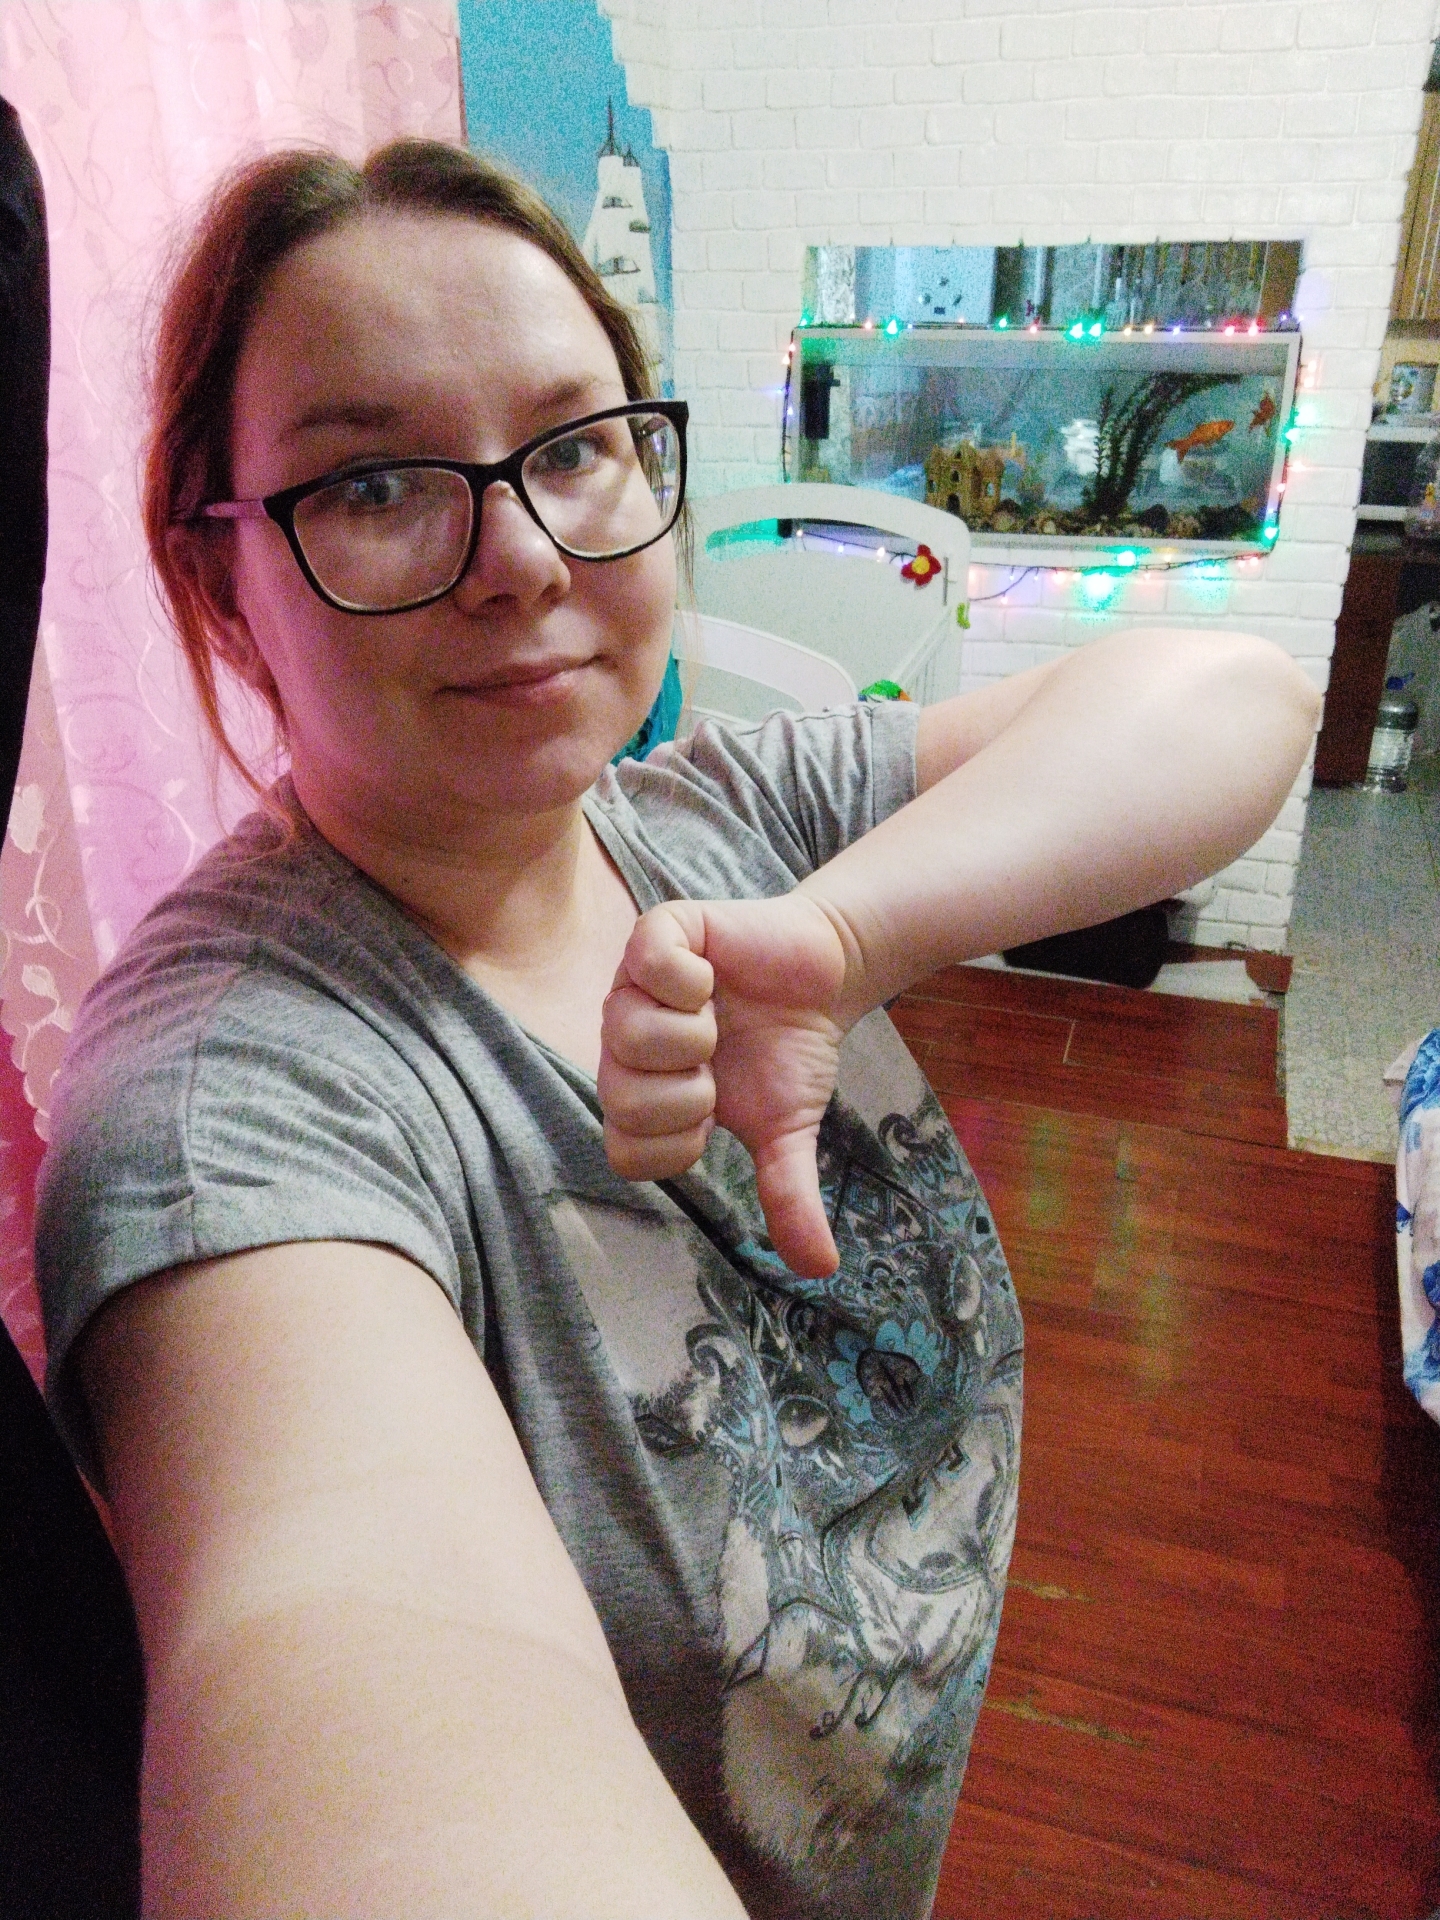
Label: noise